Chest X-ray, PA view. Patient: 26 years old, sex M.
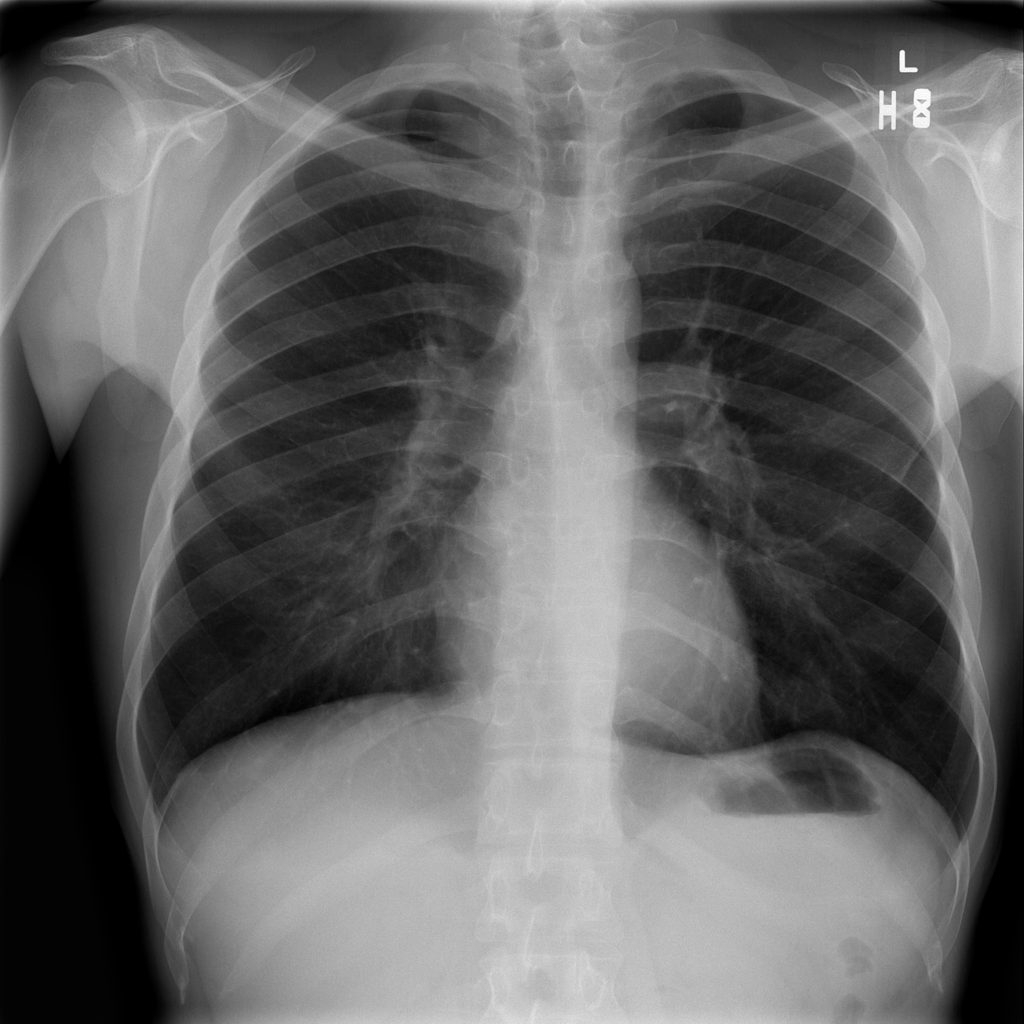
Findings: No Finding